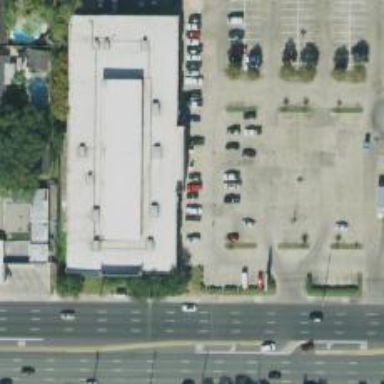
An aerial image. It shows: Parking space.